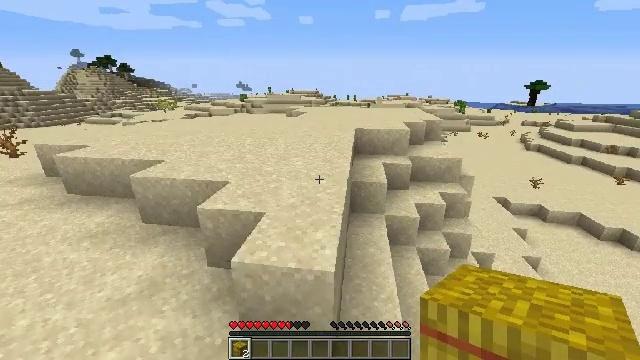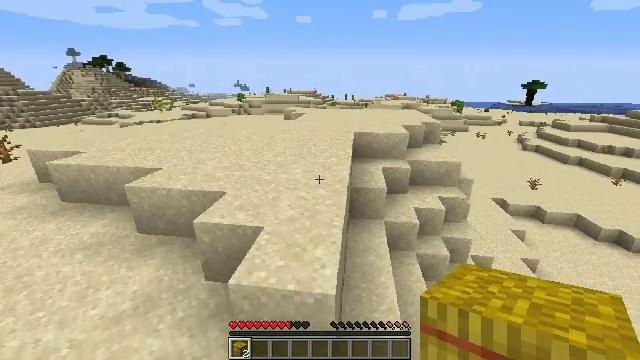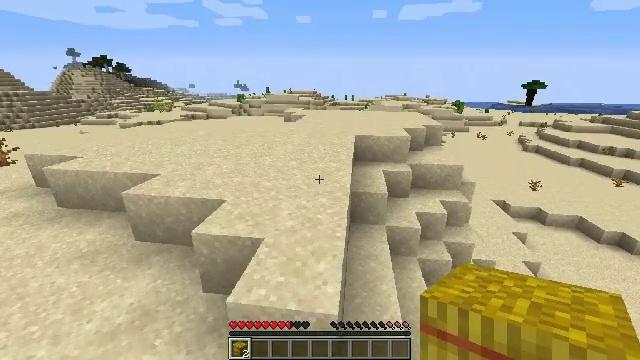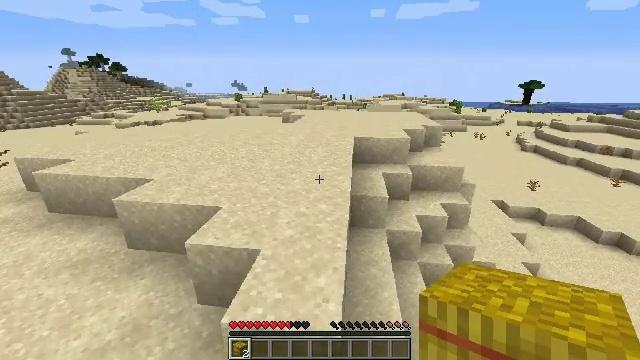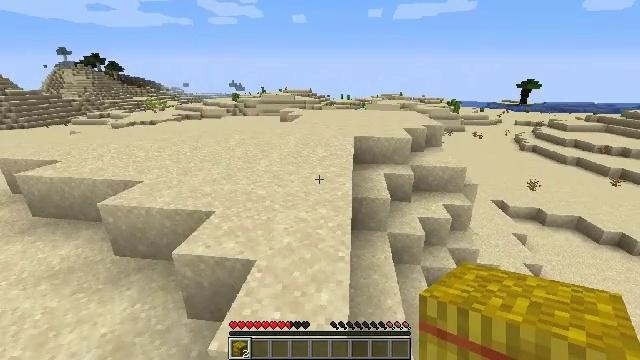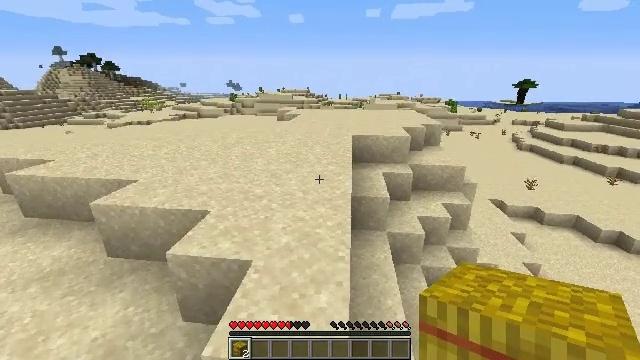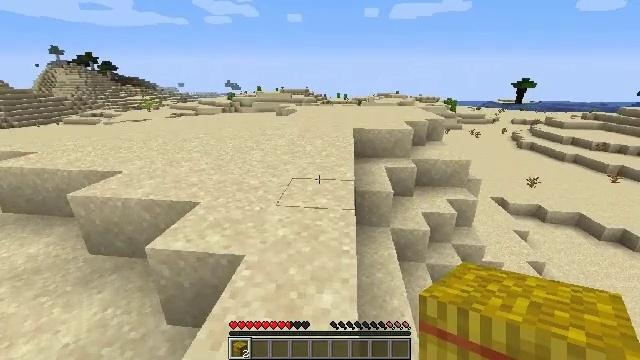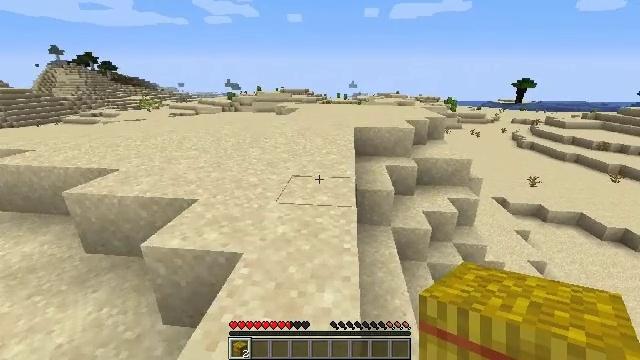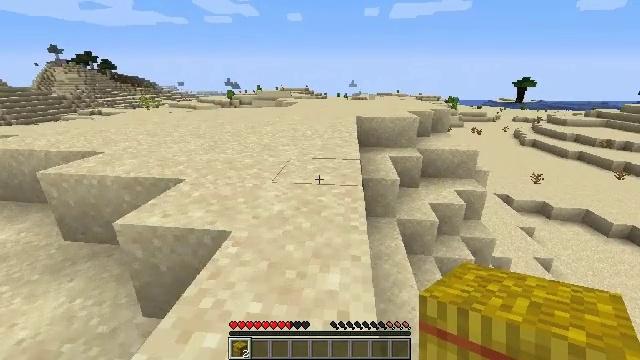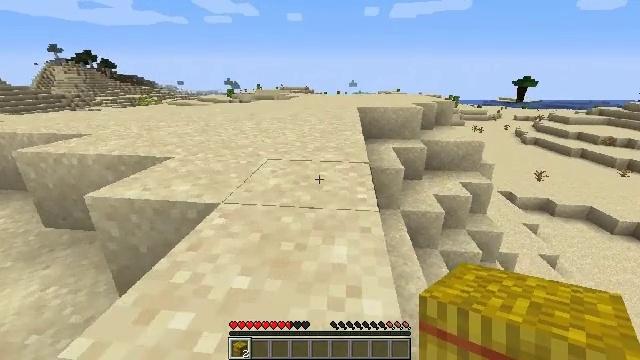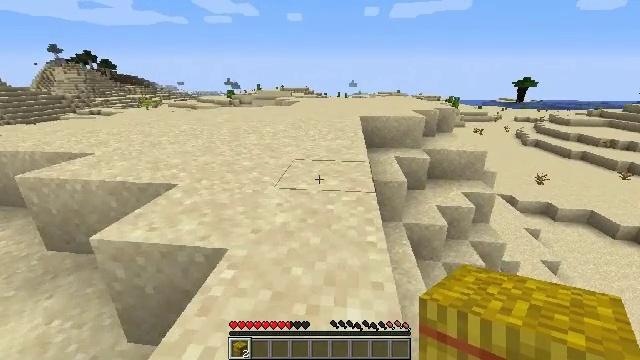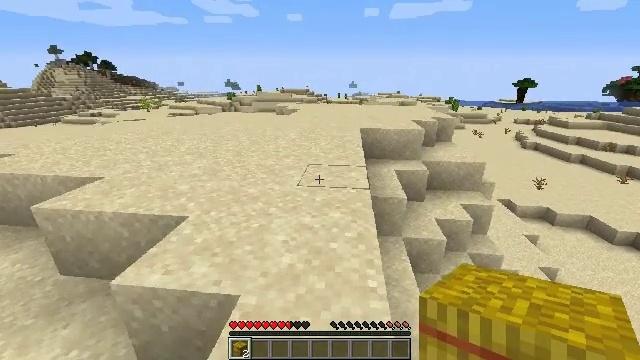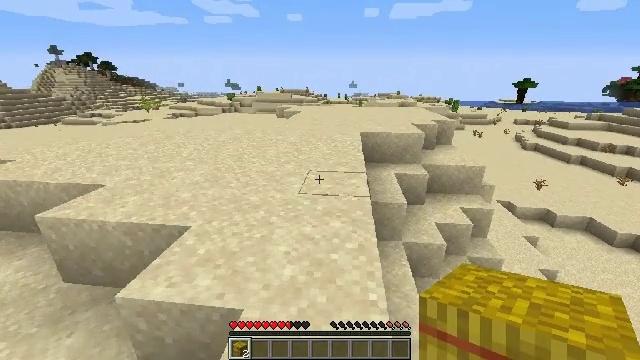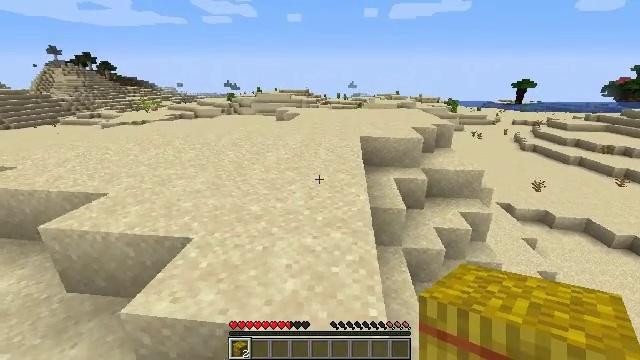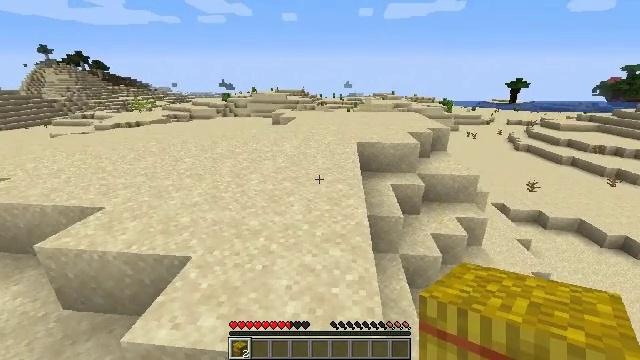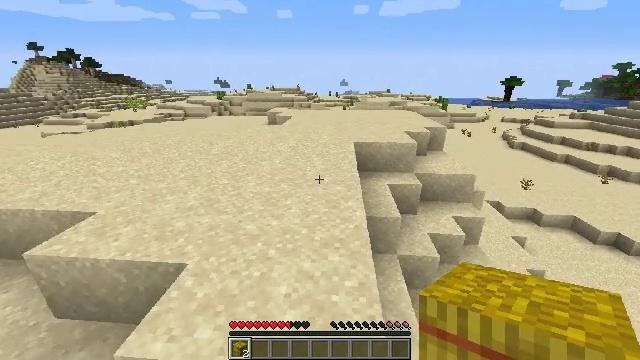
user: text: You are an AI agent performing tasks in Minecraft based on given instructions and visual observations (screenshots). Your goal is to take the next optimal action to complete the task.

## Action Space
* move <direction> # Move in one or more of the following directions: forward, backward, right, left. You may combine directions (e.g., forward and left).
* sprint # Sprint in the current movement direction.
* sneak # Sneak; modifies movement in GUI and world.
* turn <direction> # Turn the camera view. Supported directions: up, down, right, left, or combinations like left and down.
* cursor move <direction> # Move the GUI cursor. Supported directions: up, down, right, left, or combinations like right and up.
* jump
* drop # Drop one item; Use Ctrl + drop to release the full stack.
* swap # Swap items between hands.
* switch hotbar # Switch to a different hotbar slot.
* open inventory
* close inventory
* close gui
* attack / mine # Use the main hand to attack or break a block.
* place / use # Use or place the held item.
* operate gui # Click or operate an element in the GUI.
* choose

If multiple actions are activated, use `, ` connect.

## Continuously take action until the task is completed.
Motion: motion action
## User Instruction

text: Drop a hay block.
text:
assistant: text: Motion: move forward, sprint, jump
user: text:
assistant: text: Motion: move forward, sprint, jump
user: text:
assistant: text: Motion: move forward, sprint, jump
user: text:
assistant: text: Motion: move forward, sprint, jump
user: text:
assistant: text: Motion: move forward, sprint, jump
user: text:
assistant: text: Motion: move forward, sprint, jump
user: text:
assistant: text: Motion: move forward, sprint, jump
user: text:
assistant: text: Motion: move forward, sprint, jump
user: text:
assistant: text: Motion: move forward, sprint, jump
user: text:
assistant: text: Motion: move forward, sprint, jump
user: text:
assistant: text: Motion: move forward, sprint, jump
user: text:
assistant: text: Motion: move forward, sprint, jump
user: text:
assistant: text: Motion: move forward, sprint, jump
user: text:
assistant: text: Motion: move forward, sprint, jump
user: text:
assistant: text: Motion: move forward, sprint, jump
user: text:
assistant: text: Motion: move forward, sprint, jump
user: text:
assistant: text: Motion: move forward, sprint, jump
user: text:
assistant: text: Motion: move forward, sprint, jump
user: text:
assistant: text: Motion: move forward, sprint, jump
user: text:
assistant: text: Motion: move forward, sprint, jump
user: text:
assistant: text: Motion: move forward, sprint, jump
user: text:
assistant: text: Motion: move forward, sprint, jump
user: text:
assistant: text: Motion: move forward, sprint, jump
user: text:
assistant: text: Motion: move forward, sprint, jump
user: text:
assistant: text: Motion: move forward, sprint, jump
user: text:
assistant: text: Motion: move forward, sprint, jump
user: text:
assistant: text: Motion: move forward, sprint, jump
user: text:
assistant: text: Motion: move forward, sprint, jump
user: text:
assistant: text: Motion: move forward, sprint, jump
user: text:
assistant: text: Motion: move forward, sprint, jump